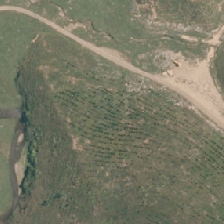
Land cover: harvested_forest